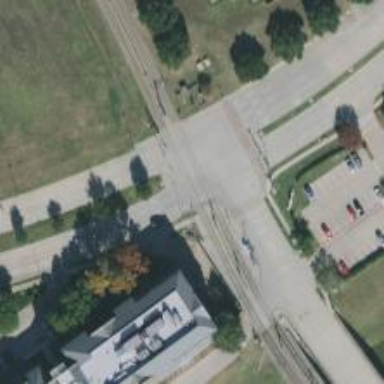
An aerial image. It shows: Railway crossing.